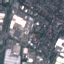
Label: Industrial